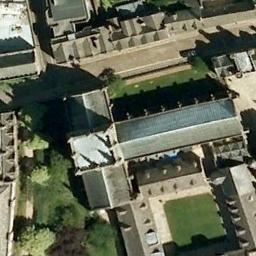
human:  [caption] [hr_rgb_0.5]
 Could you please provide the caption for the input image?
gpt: There is a church on the grass with a road passed by .

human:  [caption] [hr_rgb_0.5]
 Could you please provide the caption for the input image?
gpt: This is a church with many green lawns and trees .

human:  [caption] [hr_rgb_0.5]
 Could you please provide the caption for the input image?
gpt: The church with a T-shaped roof is surrounded by other buildings .

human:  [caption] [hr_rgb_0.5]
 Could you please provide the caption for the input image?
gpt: A white roofed church surrounded by trees, Buildings and a lawn .

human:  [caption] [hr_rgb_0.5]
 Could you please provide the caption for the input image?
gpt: There are many trees near the church .